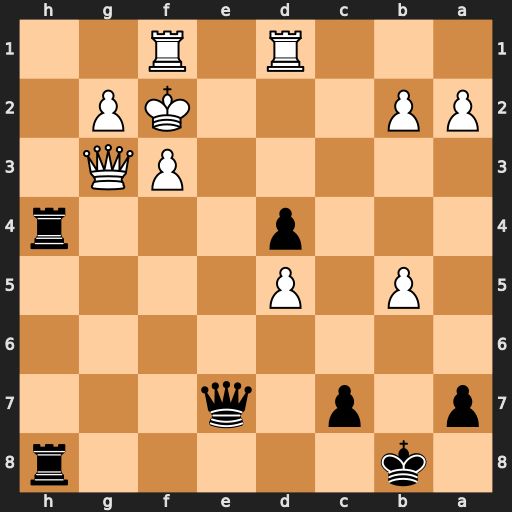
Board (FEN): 1k5r/p1p1q3/8/1P1P4/3p3r/5PQ1/PP3KP1/3R1R2
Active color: b
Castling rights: -
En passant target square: -
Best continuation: Qe3#